Question: I updated an older android project from mvvmcross v2 to mvvmcross v3.
Got one more problem now.
The visibility doesn't work, its doing nothing.
looked like this (worked fine):
In Setup.cs
'''
protected override IEnumerable<Type> ValueConverterHolders
{
get { return new[] { typeof(Converters) }; }
}
'''
Converters.cs
'''
using Cirrious.MvvmCross.Converters.Visibility;
namespace Test.Droid
{
public class Converters
{
public readonly MvxVisibilityConverter Visibility = new MvxVisibilityConverter();
}
}
'''
Any .axml (change visibility of LinearLayout):
'''
<LinearLayout style="@style/LinearLayoutSmall" local:MvxBind="{'Visibility':{'Path':'TestIsVisible','Converter':'Visibility'}}">
'''
---
---
---
solution (doesn't work):
In Setup.cs
'''
protected override List<Type> ValueConverterHolders
{
get { return new List<Type> { typeof(Converters) }; }
}
'''
Converters.cs
'''
using Cirrious.MvvmCross.Plugins.Visibility;
namespace Test.Droid
{
public class Converters
{
public readonly MvxVisibilityValueConverter Visibility = new MvxVisibilityValueConverter();
}
}
'''
Any .axml
'''
<LinearLayout style="@style/LinearLayoutSmall" local:MvxBind="Visibility TestIsVisible, Converter=Visibility">
'''
There's probably a problem with the swissbinding syntax or I'm using false classes?
Any help appreciated!
I forgot these lines:
'''
public override void LoadPlugins(IMvxPluginManager pluginManager)
{
pluginManager.EnsurePluginLoaded<PluginLoader>();
pluginManager.EnsurePluginLoaded<Cirrious.MvvmCross.Plugins.Visibility.PluginLoader>();
base.LoadPlugins(pluginManager);
}
'''
I guess its necessary but now I'm having following error:

(from the MvxPluginManager Class)...
I checked all references and the dll/project *.Visibility.Droid.dll is referenced in my mainproject and everywhere else...
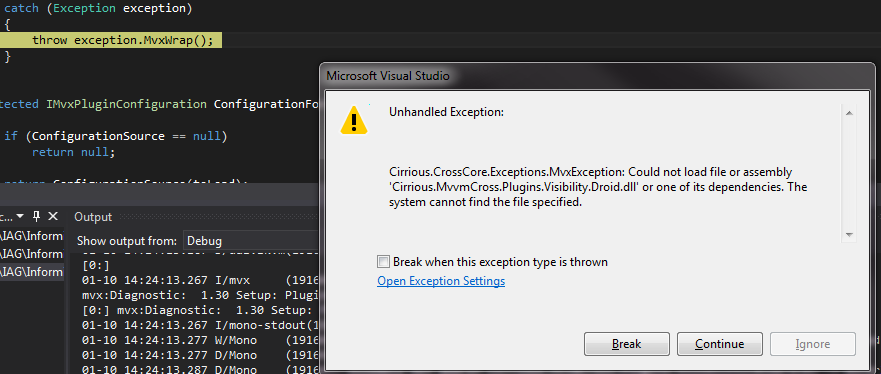
Answer: Without running and debugging a complete sample of your code I can't see what the problem is. One guess is that it could be in the plugin setup for visibility, but that is only a guess. The debug trace for your app might reveal some information on this.
Alternatively, it might be easier to simply try setting up a new project and getting visibility working in that, then comparing that code back to your existing app.
---
Value Converters in v3 are documented in <URL>.
The preferred way of referencing them is simply to let MvvmCross find them by reflection - see the section on <URL>
A sample app, including visibility, is in: <URL>